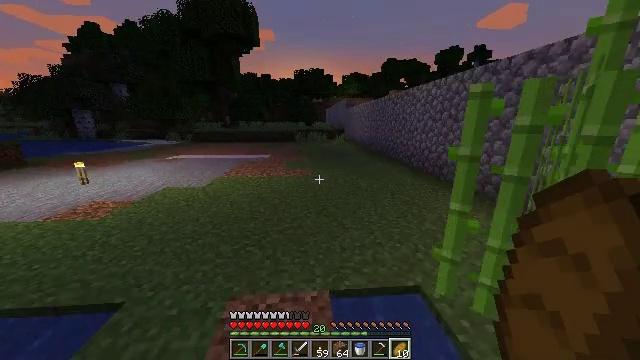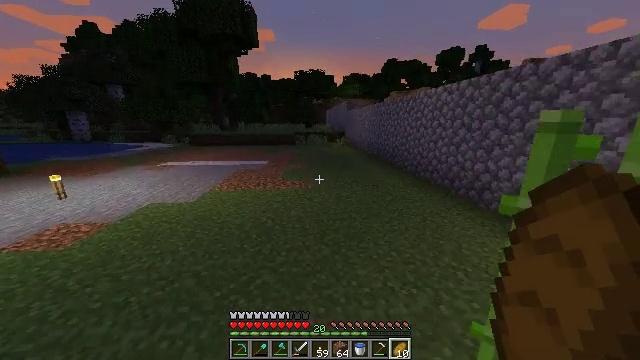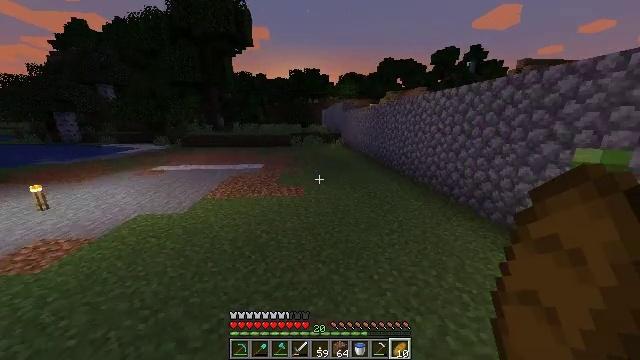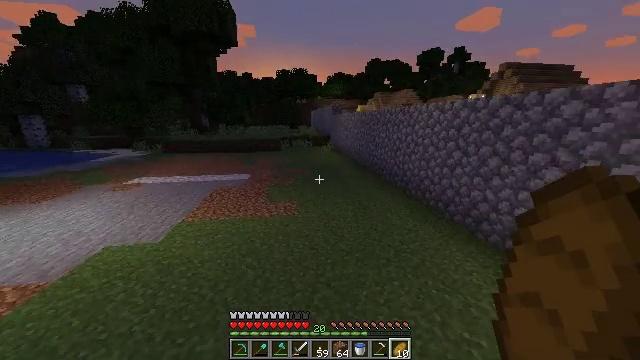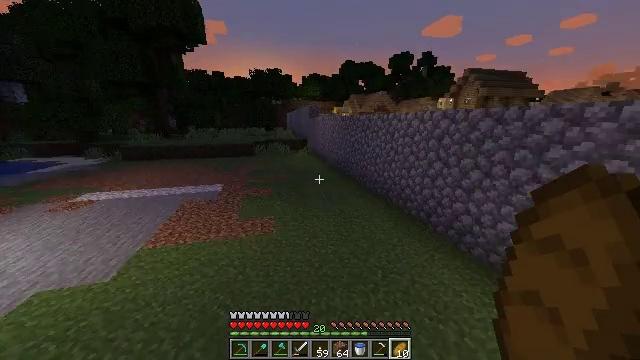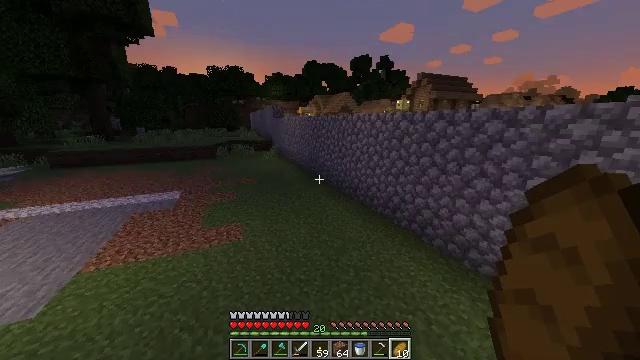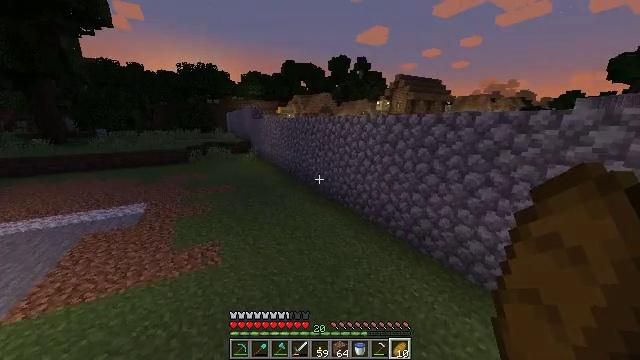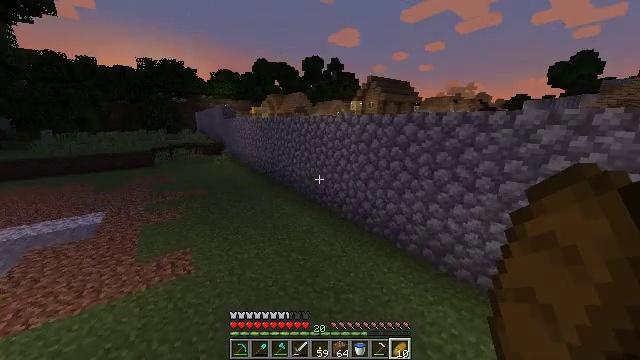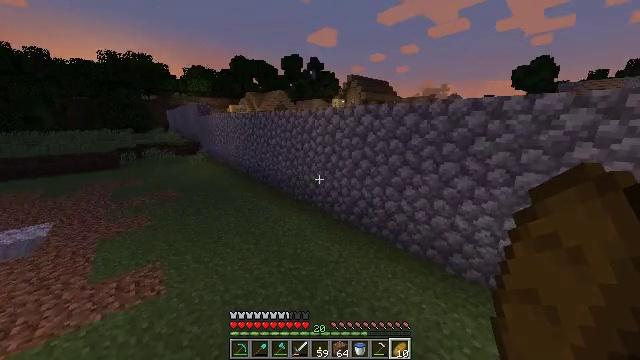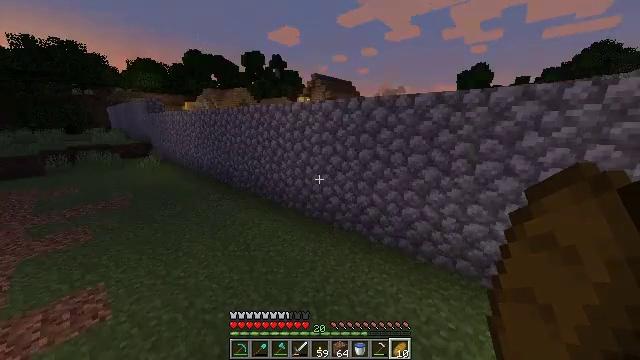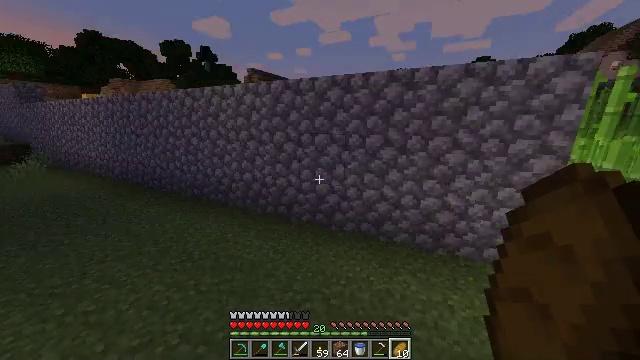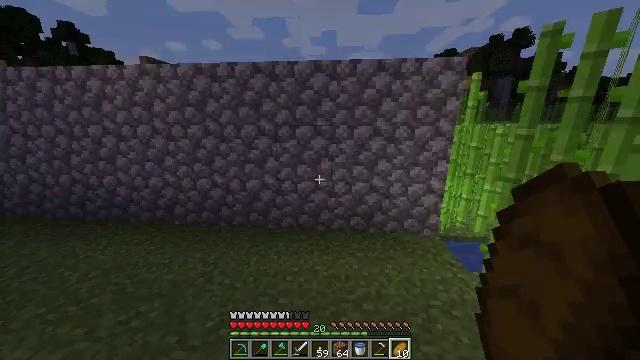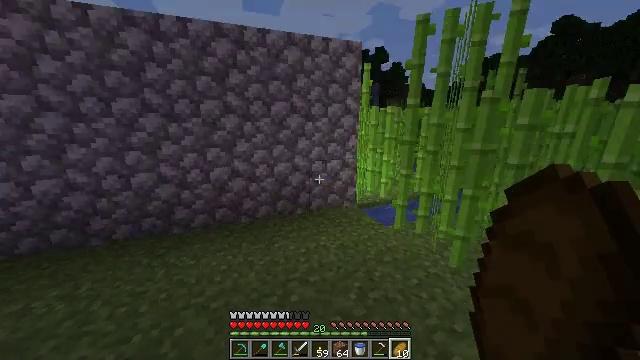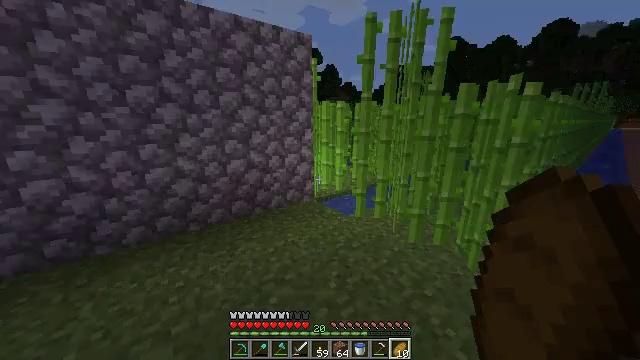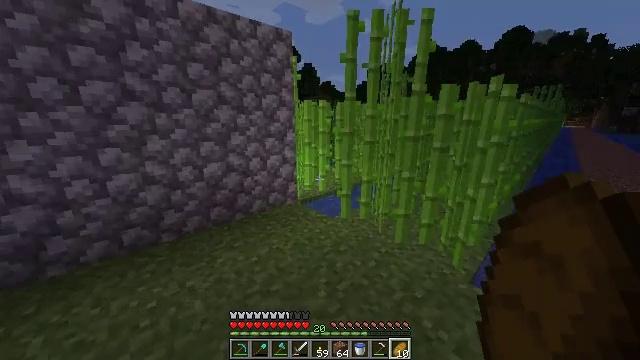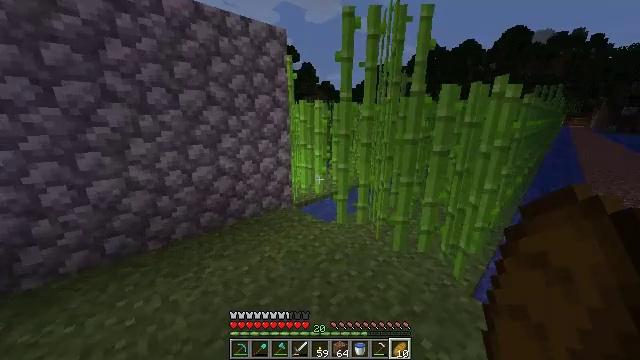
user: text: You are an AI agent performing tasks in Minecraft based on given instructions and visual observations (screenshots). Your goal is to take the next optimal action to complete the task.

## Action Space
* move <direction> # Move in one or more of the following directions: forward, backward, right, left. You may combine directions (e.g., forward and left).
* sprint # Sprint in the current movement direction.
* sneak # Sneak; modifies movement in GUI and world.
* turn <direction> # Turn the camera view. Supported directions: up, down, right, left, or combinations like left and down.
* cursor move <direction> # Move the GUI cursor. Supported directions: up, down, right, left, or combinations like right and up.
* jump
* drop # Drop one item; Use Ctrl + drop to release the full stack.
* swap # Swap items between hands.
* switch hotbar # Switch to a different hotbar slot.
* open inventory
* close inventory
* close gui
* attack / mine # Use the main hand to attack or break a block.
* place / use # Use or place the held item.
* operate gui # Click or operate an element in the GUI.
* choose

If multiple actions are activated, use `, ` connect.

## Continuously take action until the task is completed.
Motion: motion action
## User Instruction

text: Assemble wooden slabs and a bookshelf to create the lectern.
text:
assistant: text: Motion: move forward, sprint, jump
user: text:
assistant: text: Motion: move forward, sprint, turn right, jump
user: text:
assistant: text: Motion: move forward, sprint, turn right, jump
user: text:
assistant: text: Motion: move forward, sprint, turn right, jump
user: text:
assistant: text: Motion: move forward, sprint, turn right, jump
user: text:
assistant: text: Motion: move forward, sprint, turn right, jump
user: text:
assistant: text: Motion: move forward, sprint, turn right, jump
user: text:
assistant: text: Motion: move forward, sprint, turn right, jump
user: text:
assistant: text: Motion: move forward, sprint, turn right
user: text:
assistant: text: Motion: move forward, sprint, turn right
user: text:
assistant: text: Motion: move forward, sprint, turn right
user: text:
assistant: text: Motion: move forward, sprint, turn right
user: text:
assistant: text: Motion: move forward and move right, turn right
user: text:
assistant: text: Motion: move forward and move right, turn right
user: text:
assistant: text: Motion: move forward and move right
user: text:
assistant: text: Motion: move forward and move right
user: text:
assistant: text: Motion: move forward and move right
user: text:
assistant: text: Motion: move forward
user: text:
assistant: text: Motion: move forward
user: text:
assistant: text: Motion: move forward
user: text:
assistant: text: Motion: move forward
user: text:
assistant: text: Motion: move forward
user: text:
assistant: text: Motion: move forward
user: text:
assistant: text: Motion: move forward, turn left
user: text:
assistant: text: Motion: move forward, turn left
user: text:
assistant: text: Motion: move forward, turn left
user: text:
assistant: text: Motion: move forward, turn left
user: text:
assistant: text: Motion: move forward, turn left
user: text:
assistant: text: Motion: move forward, turn left
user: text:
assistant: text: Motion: move forward, turn left